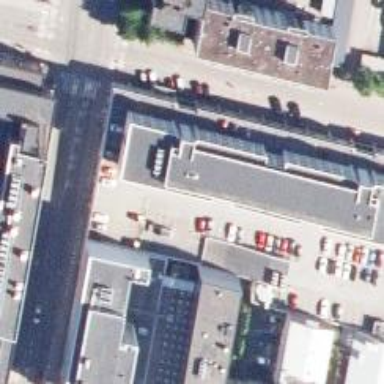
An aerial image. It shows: Multi-storey parking building.